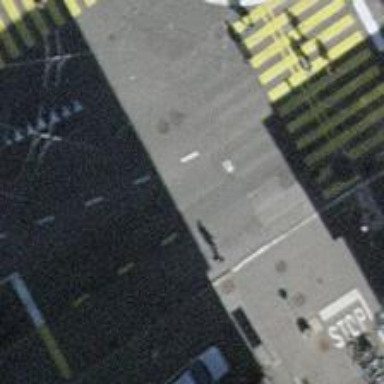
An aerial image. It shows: Living street with asphalt surface and sidewalks on both sides.